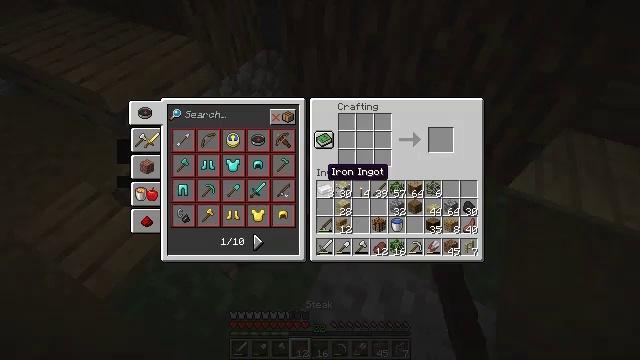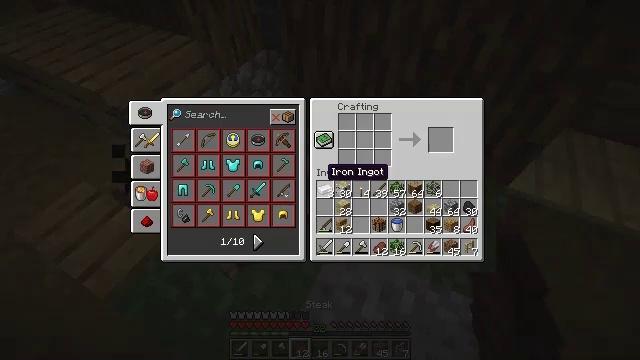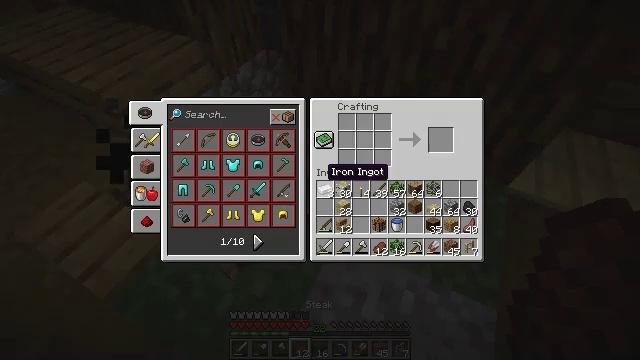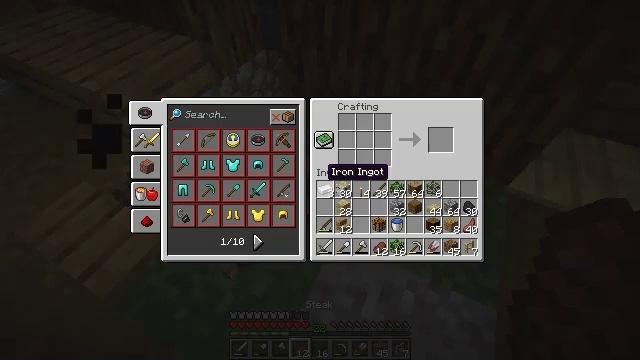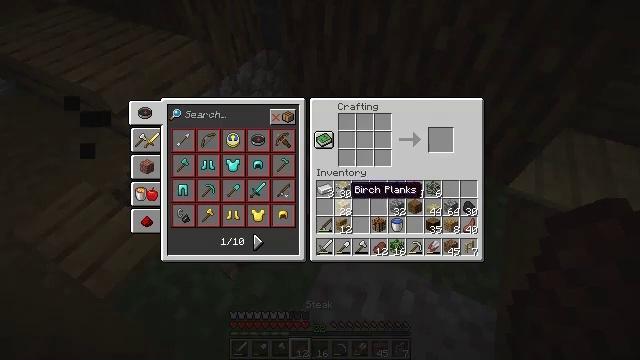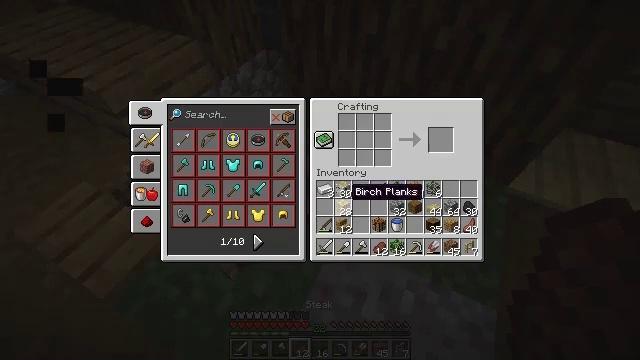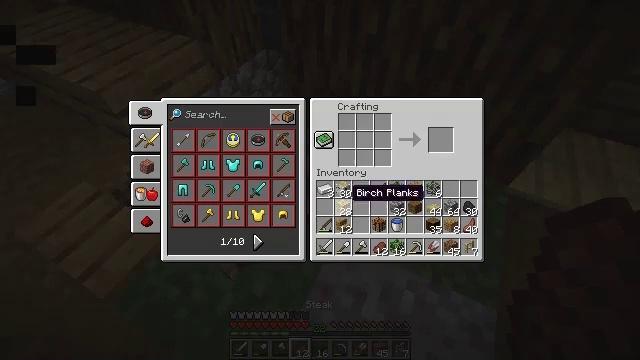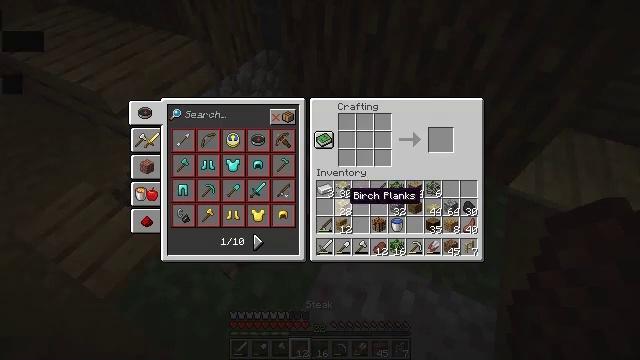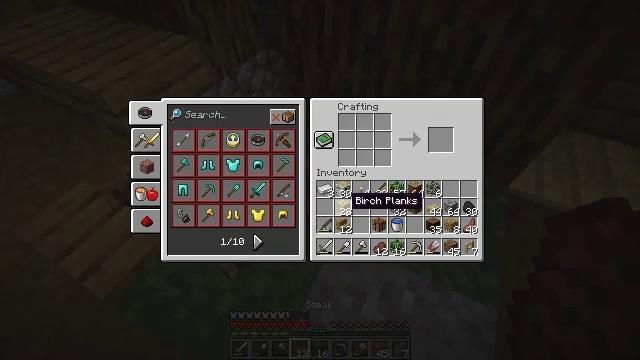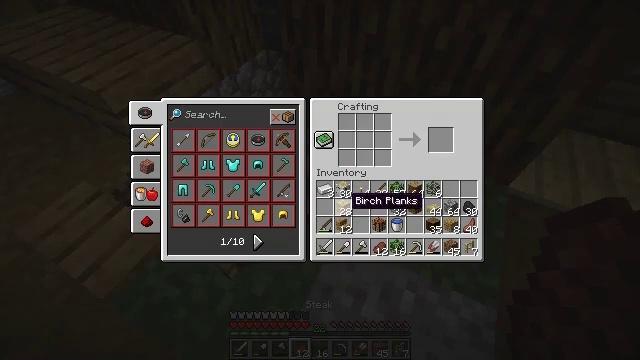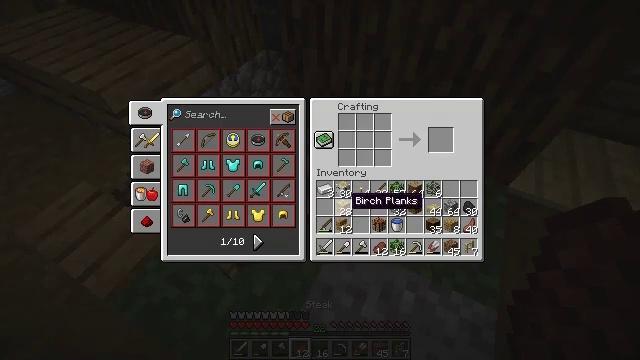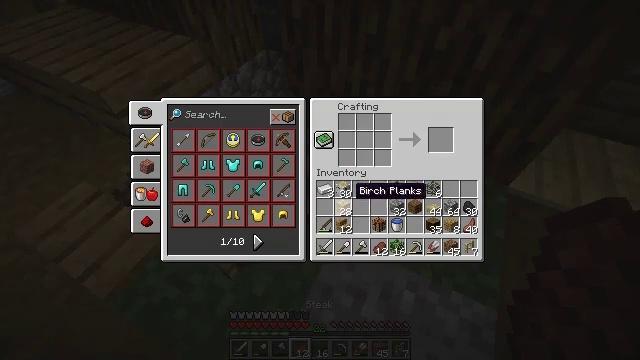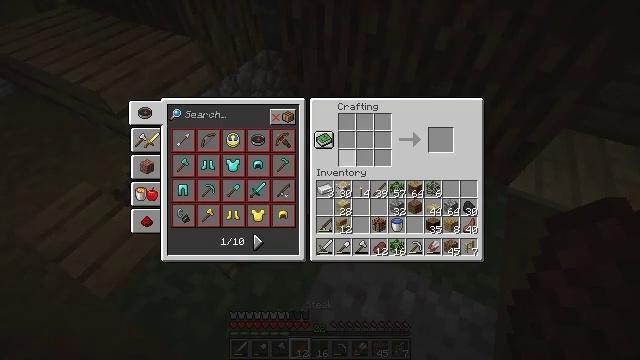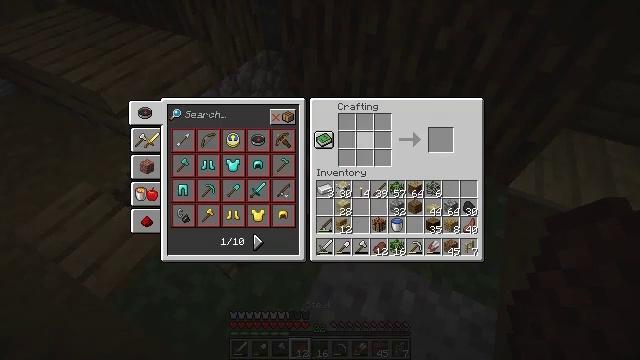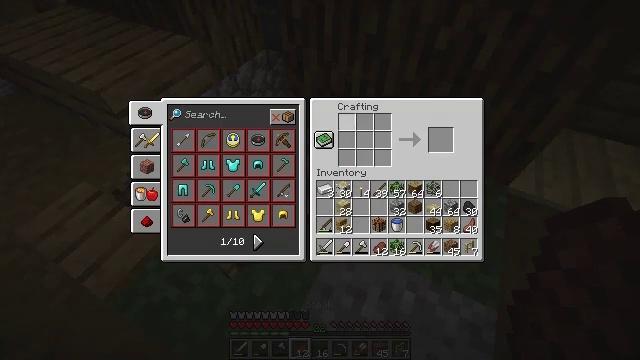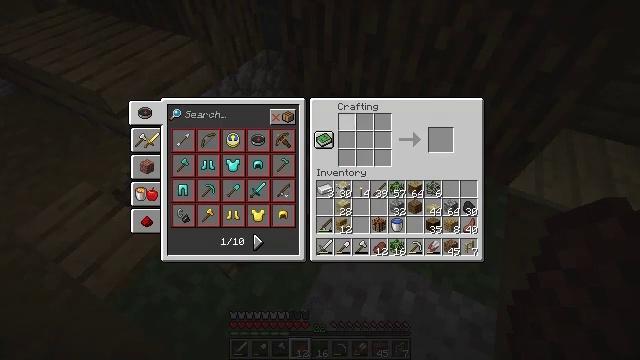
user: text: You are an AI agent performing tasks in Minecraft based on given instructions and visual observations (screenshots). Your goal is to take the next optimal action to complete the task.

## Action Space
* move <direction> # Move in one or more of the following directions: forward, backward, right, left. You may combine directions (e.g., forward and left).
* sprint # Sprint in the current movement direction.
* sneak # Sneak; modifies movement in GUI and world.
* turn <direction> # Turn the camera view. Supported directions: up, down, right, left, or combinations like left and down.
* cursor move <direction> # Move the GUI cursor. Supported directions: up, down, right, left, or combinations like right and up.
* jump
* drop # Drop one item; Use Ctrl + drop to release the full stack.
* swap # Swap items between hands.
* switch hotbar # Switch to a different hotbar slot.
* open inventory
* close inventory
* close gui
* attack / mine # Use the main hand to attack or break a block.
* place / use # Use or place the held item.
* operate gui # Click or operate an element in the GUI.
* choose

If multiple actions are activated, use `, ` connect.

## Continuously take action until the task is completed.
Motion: motion action
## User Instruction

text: Open the crafting table and craft birch stairs.
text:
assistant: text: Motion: operate gui
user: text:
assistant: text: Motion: operate gui
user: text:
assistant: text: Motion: operate gui
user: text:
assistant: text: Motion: cursor move right and down, operate gui
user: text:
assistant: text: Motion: operate gui
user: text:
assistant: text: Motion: operate gui
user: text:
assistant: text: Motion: operate gui
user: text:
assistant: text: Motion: operate gui
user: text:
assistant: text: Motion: operate gui
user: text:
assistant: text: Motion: operate gui
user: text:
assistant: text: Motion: cursor move up, operate gui
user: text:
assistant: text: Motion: cursor move up
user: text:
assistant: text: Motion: cursor move up
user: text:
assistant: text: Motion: cursor move up
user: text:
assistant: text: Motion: no_op
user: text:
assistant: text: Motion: cursor move left and down
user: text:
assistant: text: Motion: cursor move down
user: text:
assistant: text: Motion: cursor move down
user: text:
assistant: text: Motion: no_op
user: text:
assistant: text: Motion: operate gui
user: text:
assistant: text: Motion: cursor move up, operate gui
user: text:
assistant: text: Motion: cursor move up
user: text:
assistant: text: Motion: no_op
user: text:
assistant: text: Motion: no_op
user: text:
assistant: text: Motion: no_op
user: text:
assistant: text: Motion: cursor move up
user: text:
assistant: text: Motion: no_op
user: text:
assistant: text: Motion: no_op
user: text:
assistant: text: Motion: no_op
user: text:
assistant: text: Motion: operate gui